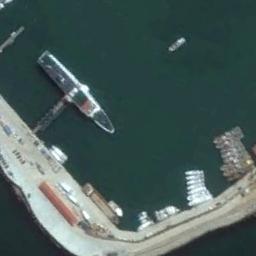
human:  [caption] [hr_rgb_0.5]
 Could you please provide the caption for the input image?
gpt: There are many ships of different sizes and types in the blue harbor .

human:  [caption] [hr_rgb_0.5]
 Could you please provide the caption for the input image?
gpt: A ship and several boats are docked at the dock and another boat is sailing next to them .

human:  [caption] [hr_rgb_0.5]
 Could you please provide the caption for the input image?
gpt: There is a big ship and a small ship in the blue water .

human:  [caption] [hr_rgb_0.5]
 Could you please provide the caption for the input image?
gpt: Several buildings are beside the ships .

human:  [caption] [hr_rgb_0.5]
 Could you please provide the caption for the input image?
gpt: There are some ships on the harbor .